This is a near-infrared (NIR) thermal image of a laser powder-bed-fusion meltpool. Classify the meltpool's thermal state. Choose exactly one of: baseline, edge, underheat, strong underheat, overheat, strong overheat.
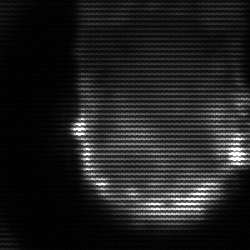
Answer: baseline